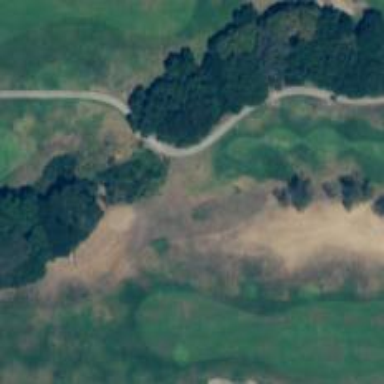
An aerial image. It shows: Footway on the golf path at Eagle Vines Golf Course.